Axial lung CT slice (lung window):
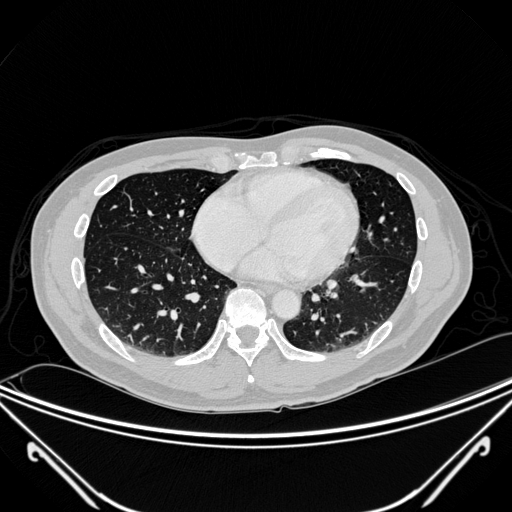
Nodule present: no